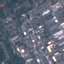
Label: Industrial